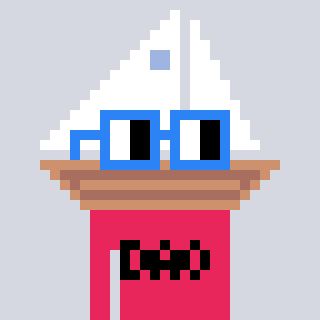
a pixel art character with square blue glasses, a sailboat-shaped head and a redpinkish-colored body on a cool background